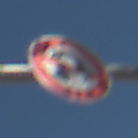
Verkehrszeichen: VerbotWenden
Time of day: Midday
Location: Outdoor (Nature)
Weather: Clear
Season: Summer
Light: Natural